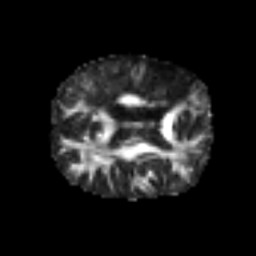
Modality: FA
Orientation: axial
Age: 49
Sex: male
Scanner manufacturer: siemens
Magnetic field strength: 3 T
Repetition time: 6.1 s
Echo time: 0.101 s